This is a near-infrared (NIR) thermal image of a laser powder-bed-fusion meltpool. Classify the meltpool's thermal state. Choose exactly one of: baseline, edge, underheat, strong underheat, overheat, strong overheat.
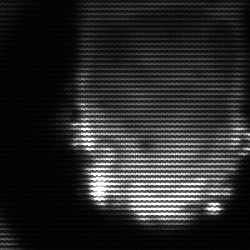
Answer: baseline